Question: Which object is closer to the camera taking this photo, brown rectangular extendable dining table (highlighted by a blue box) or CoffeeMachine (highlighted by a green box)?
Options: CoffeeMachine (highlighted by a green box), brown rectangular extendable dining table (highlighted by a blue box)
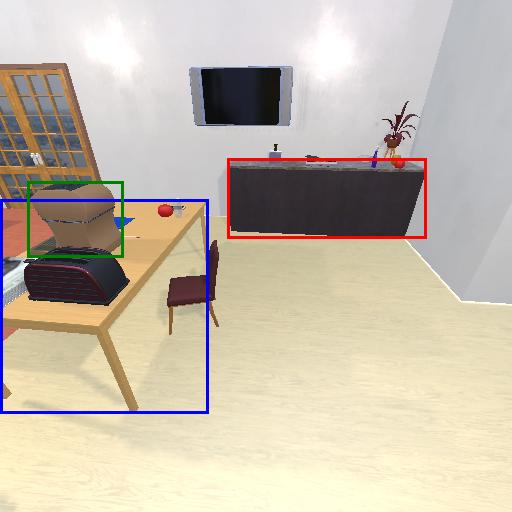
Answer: CoffeeMachine (highlighted by a green box)